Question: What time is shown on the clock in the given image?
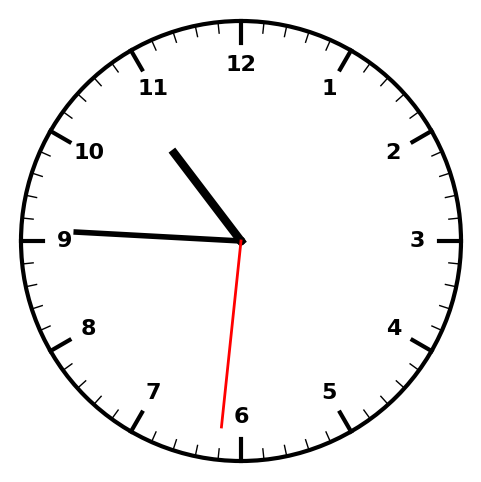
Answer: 10:45:31